Interaction volume radius: 10 \u00c5
Interaction volume height: 20 \u00c5
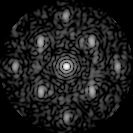
Disorder parameter: 0.4324